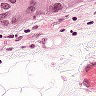
Metastatic tissue present: yes